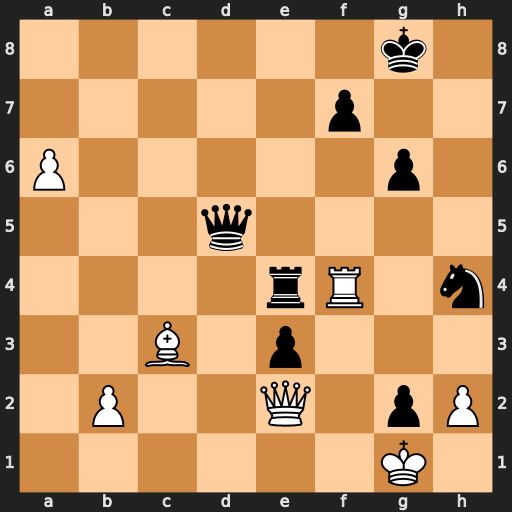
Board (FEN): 6k1/5p2/P5p1/3q4/4rR1n/2B1p3/1P2Q1pP/6K1
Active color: w
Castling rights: -
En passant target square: -
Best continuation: Qg4 Qc5 Qxh4 e2+ Kxg2